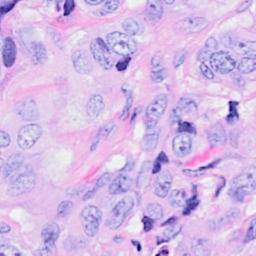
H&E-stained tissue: Breast